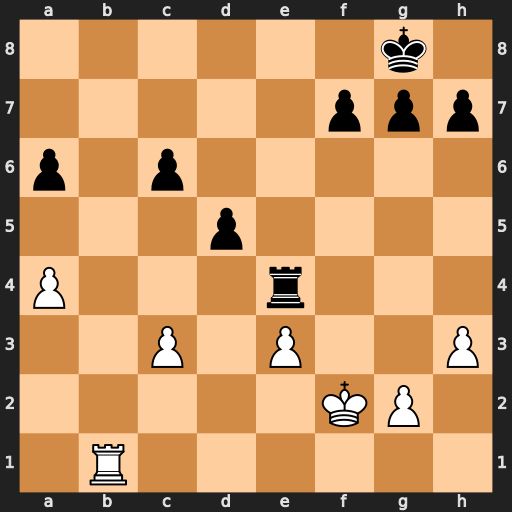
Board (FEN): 6k1/5ppp/p1p5/3p4/P3r3/2P1P2P/5KP1/1R6
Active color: w
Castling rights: -
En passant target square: -
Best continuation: Rb8+ Re8 Rxe8#